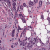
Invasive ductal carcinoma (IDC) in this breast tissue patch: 1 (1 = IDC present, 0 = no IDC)